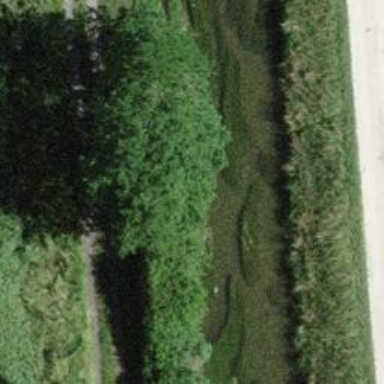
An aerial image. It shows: Hedge acting as barrier.